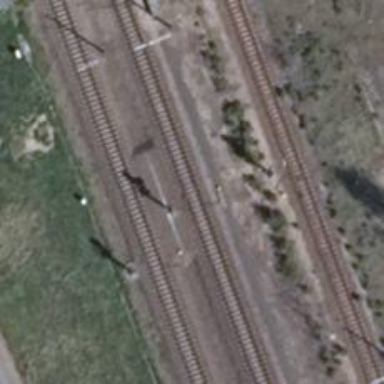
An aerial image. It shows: Railway signal.